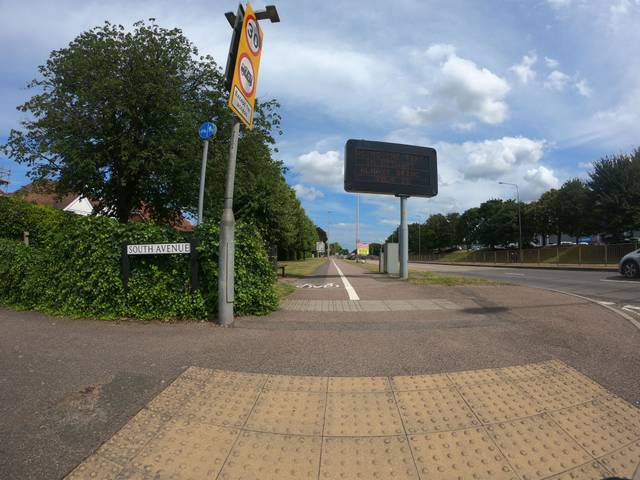
Region: United Kingdom
Coordinates: 51.37, 0.5761